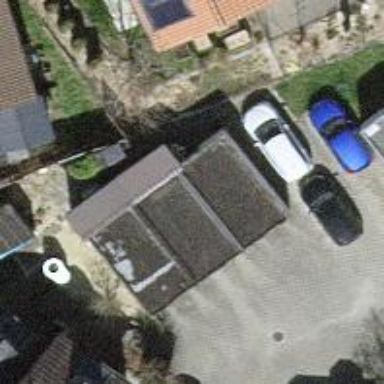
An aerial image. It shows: Group of garages.